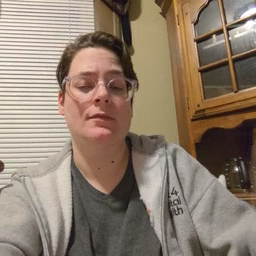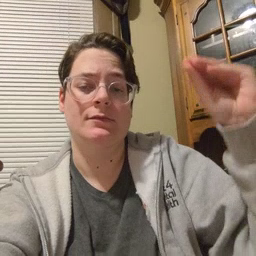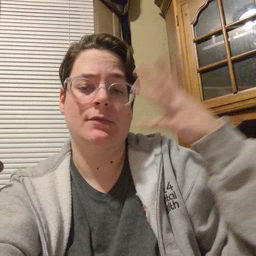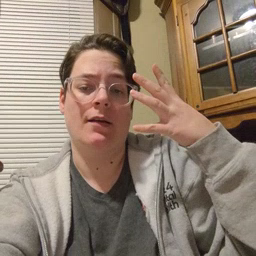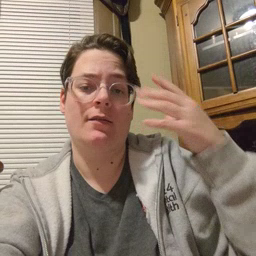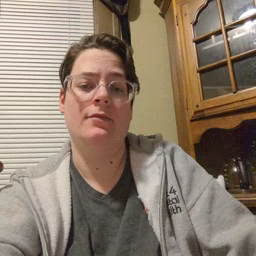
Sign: sun